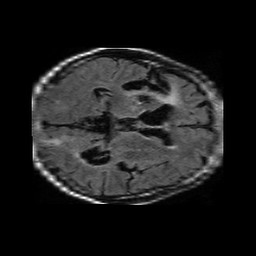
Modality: FLAIR
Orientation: axial
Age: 61
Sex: male
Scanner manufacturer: philips
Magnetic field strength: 1.5 T
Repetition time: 6 s
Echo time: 0.12 s